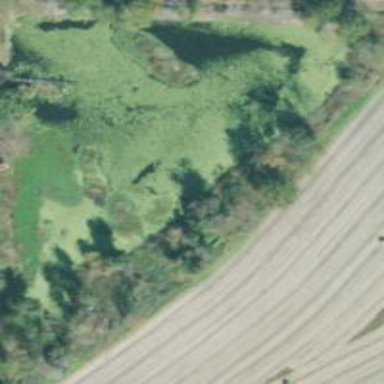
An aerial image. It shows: Pond with natural water.